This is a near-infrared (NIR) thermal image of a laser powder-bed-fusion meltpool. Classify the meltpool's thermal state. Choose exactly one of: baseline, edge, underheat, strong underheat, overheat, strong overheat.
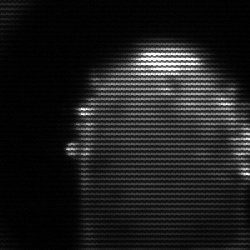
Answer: baseline